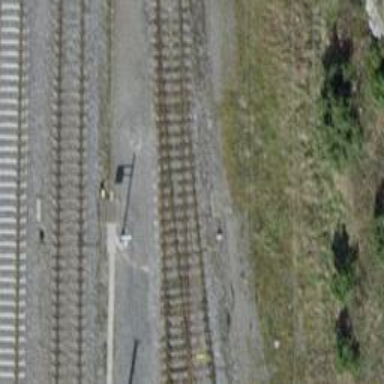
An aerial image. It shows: Siding railway track with electrified contact line.